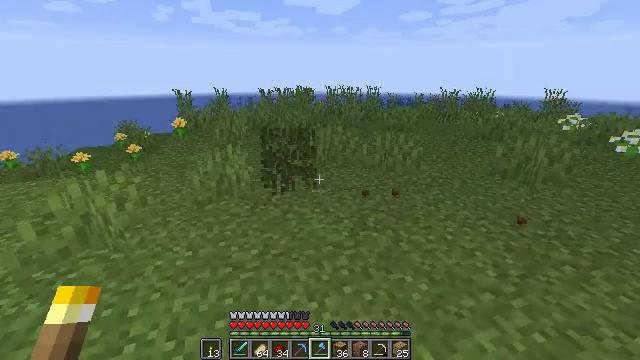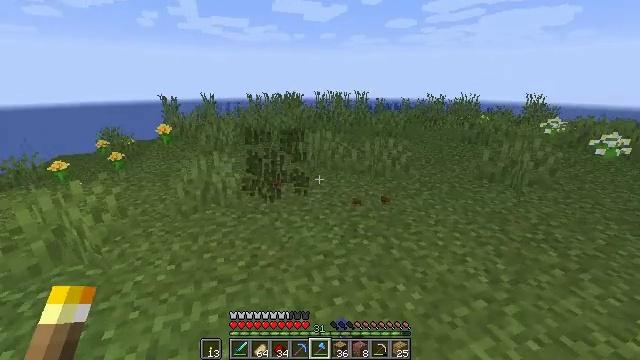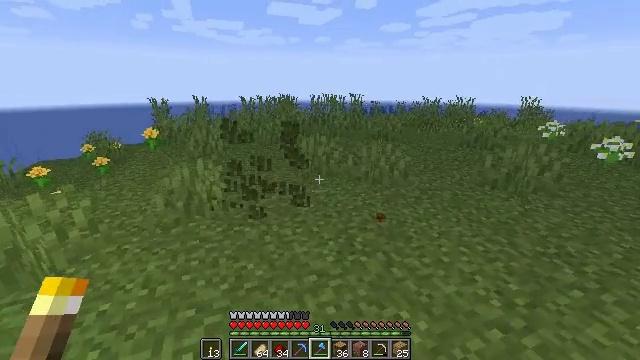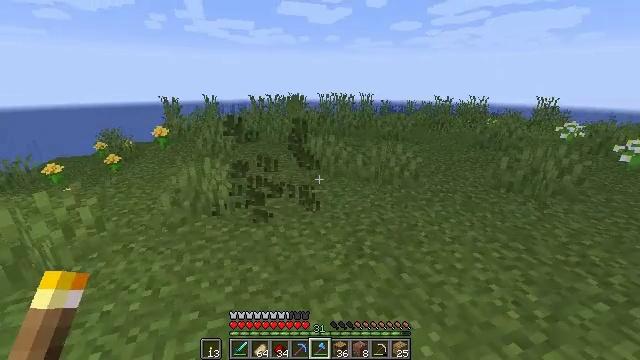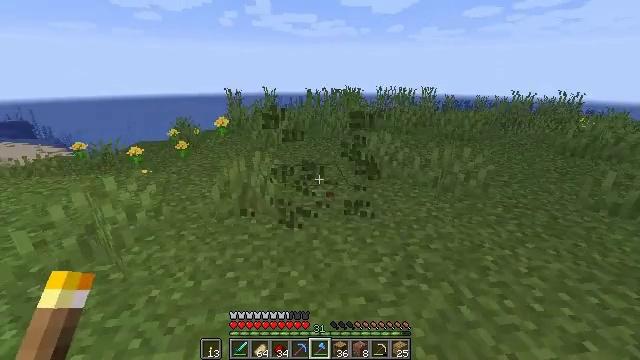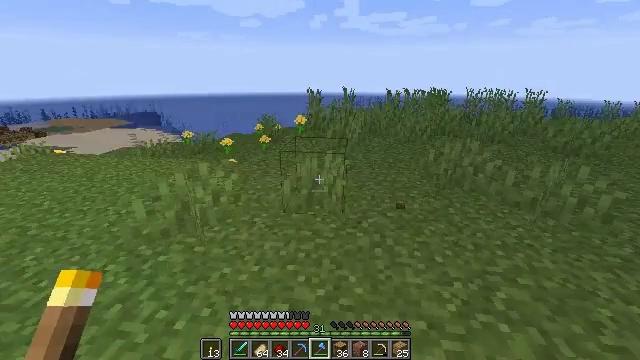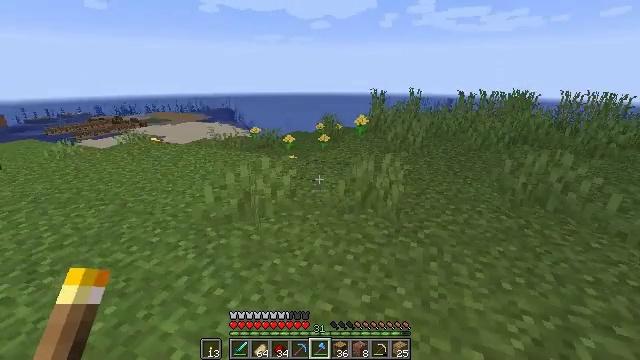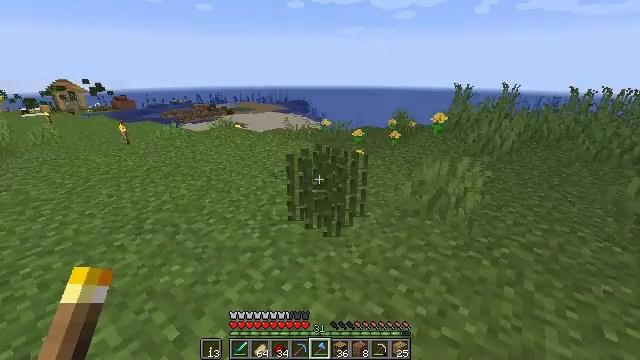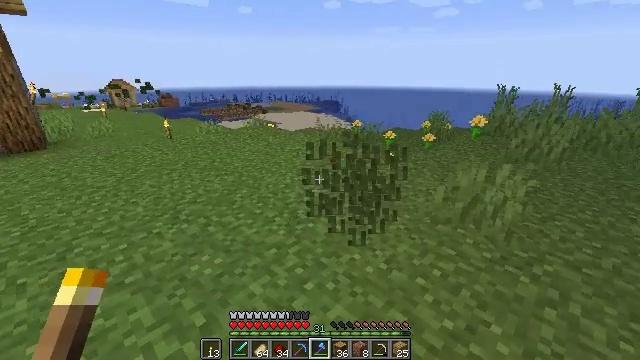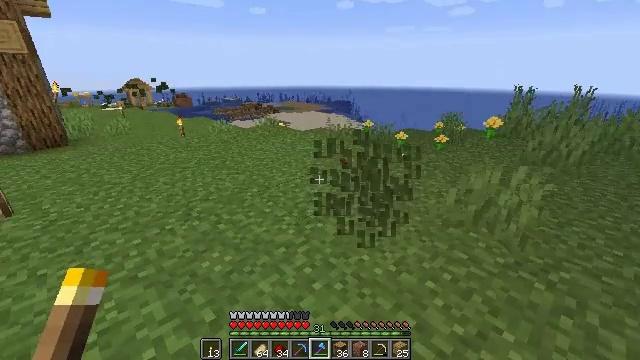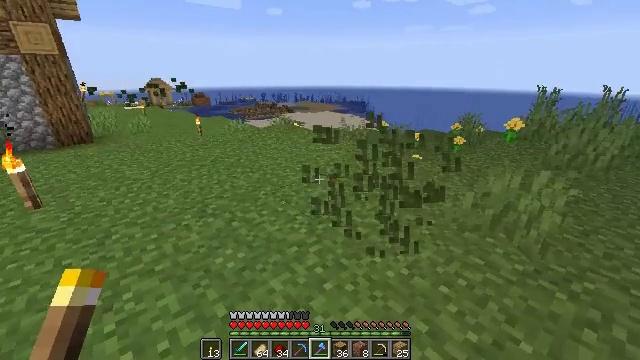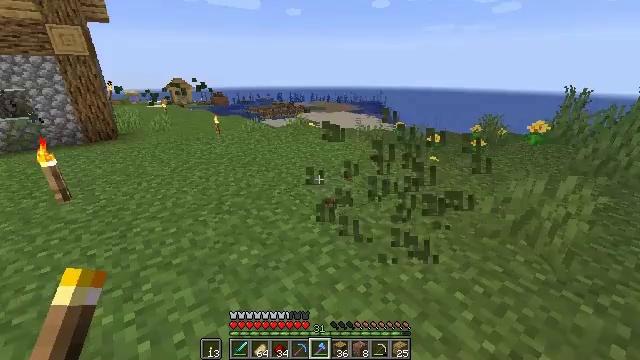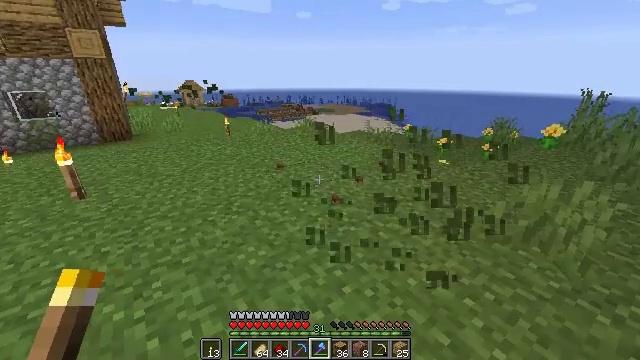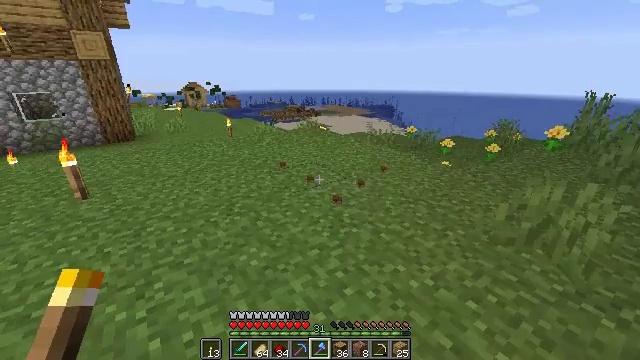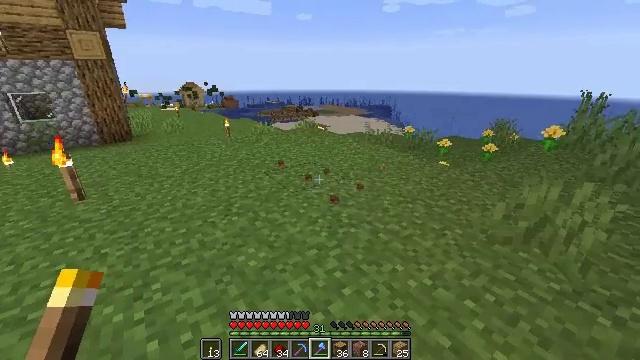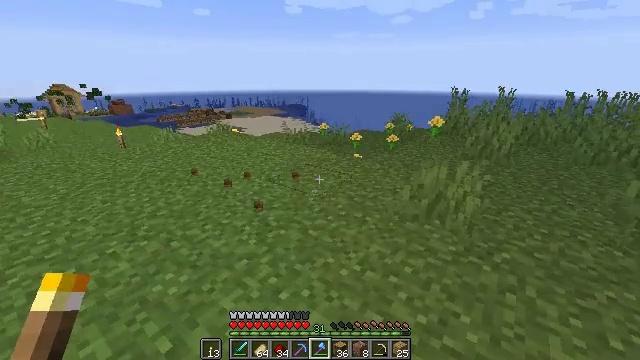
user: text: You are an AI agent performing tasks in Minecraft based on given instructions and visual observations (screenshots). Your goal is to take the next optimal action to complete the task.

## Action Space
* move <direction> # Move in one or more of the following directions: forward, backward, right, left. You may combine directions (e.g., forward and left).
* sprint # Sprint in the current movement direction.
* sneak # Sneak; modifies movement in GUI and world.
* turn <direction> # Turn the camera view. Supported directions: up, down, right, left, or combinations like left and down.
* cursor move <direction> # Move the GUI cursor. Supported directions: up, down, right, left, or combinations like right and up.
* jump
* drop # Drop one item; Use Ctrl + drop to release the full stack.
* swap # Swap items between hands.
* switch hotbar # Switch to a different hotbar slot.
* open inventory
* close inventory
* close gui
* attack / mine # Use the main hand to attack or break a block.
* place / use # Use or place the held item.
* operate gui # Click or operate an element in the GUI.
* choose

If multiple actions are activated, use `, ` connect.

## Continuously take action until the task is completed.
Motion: motion action
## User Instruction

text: Break the grass block.
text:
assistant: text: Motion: move forward, turn right and up, attack / mine
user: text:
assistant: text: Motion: move forward, turn right
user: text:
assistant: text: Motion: move forward, turn left, attack / mine
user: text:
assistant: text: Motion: turn left and down, attack / mine
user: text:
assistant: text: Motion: turn left, attack / mine
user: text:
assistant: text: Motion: turn left
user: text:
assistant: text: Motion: turn left and down, attack / mine
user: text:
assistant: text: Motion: turn left, attack / mine
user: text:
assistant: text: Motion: turn left, attack / mine
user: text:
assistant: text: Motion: turn left
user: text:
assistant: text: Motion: turn left, attack / mine
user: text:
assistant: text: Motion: turn left, attack / mine
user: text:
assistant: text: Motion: attack / mine
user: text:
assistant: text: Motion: attack / mine
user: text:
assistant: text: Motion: move forward, turn right, attack / mine
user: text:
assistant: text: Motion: move forward, turn right, attack / mine
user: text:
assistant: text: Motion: move forward, turn right
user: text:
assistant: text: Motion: move forward, turn right, attack / mine
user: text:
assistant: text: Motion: move forward, attack / mine
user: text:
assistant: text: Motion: move forward, attack / mine
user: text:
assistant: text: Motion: no_op
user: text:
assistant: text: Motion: turn right, attack / mine
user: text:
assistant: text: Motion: turn right, attack / mine
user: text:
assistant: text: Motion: turn right, attack / mine
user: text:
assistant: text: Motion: turn right, attack / mine
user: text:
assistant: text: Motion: attack / mine
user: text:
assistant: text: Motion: attack / mine
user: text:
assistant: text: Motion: turn left, attack / mine
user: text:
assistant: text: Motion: turn left and down, attack / mine
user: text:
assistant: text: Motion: turn left, attack / mine